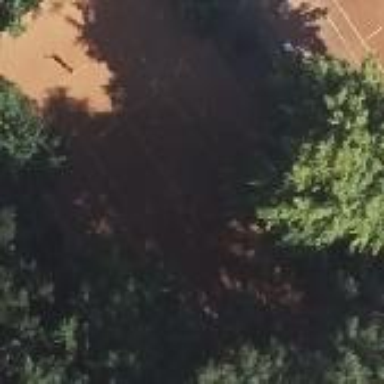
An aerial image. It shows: Tennis pitch with clay surface for leisure sports.